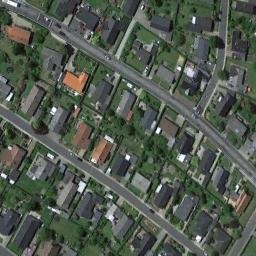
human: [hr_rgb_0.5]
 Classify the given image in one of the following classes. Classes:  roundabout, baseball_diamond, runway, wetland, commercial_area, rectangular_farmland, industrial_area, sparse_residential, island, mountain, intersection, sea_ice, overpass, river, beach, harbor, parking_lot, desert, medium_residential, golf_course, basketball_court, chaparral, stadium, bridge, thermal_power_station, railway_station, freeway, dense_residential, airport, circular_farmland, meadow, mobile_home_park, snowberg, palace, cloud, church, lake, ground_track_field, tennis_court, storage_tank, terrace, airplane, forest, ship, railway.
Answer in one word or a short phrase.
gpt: dense_residential